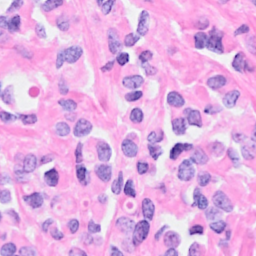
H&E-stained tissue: Breast